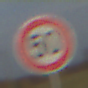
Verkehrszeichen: Geschwindigkeit50
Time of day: SunriseSunset
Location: Outdoor (Nature)
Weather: PartlyCloudy
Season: NotSpecified
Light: Natural